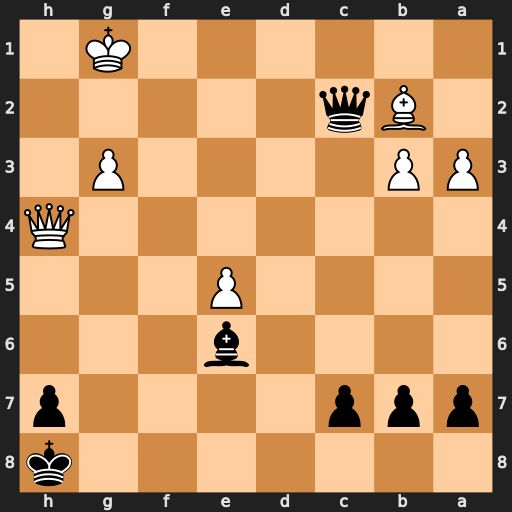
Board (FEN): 7k/ppp4p/4b3/4P3/7Q/PP4P1/1Bq5/6K1
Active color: b
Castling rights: -
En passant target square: -
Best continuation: Qb1+ Kf2 Qxb2+